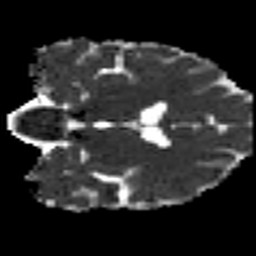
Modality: MD
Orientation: coronal
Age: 40
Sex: male
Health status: healthy
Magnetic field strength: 3 T
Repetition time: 8.4 s
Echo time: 0.0926 s